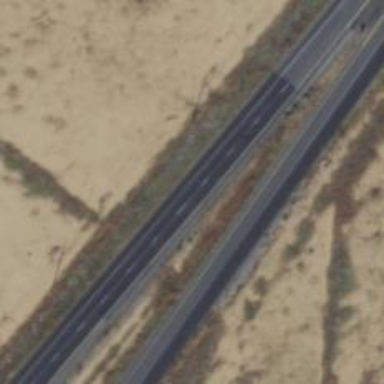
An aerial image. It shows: Primary highway that is also expressway.